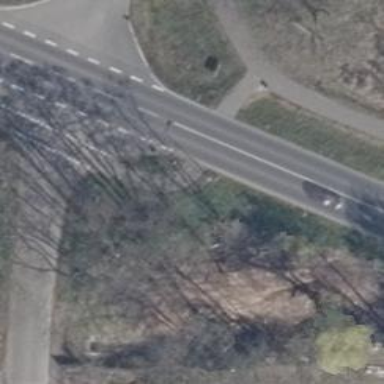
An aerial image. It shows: Asphalt road classified as primary highway.